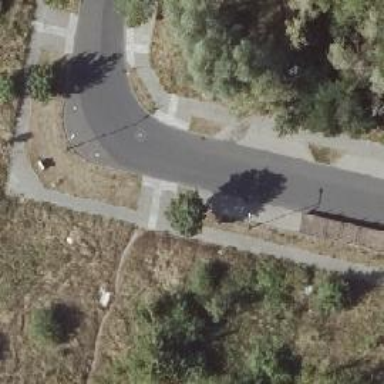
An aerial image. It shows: Residential road with asphalt surface. There are separate sidewalks on both sides.